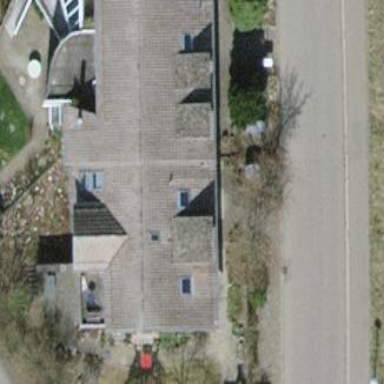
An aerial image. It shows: Semidetached house with tile roof.